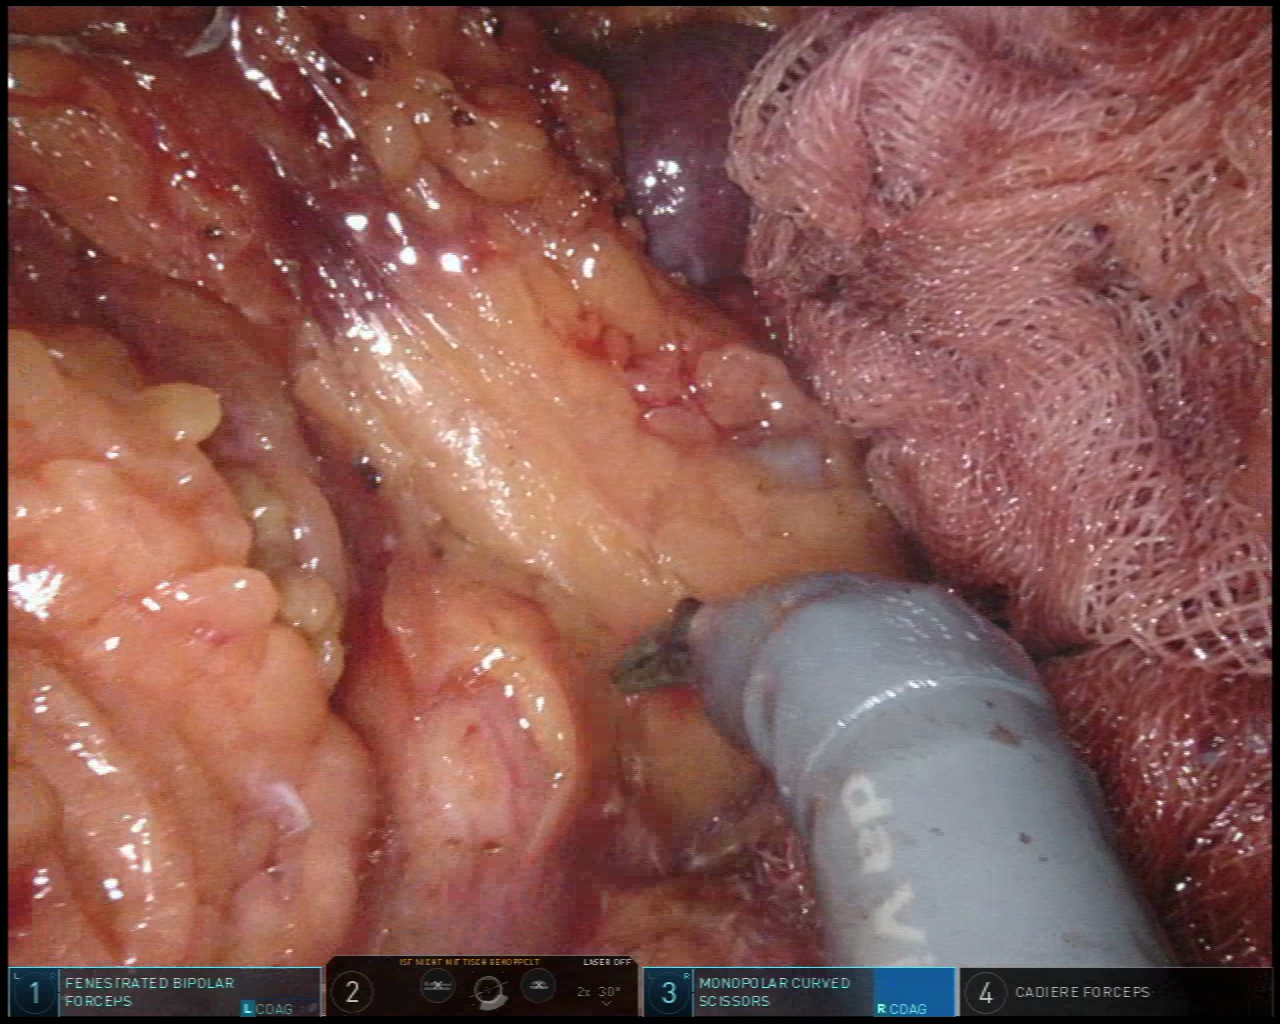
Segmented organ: stomach
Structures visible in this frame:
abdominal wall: no
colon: no
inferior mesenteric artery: no
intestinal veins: no
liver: no
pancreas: no
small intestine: no
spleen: yes
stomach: yes
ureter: no
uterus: no
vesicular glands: no